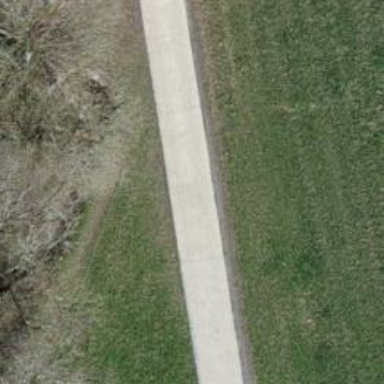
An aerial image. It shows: Service road with concrete surface. The tracktype is grade1.